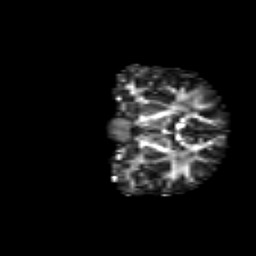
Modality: FA
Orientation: coronal
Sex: female
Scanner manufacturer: siemens
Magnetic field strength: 3 T
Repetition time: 5 s
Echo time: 0.071 s